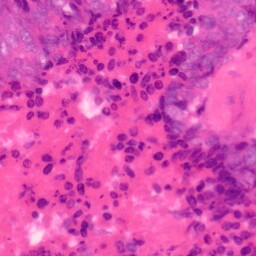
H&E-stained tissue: Colon